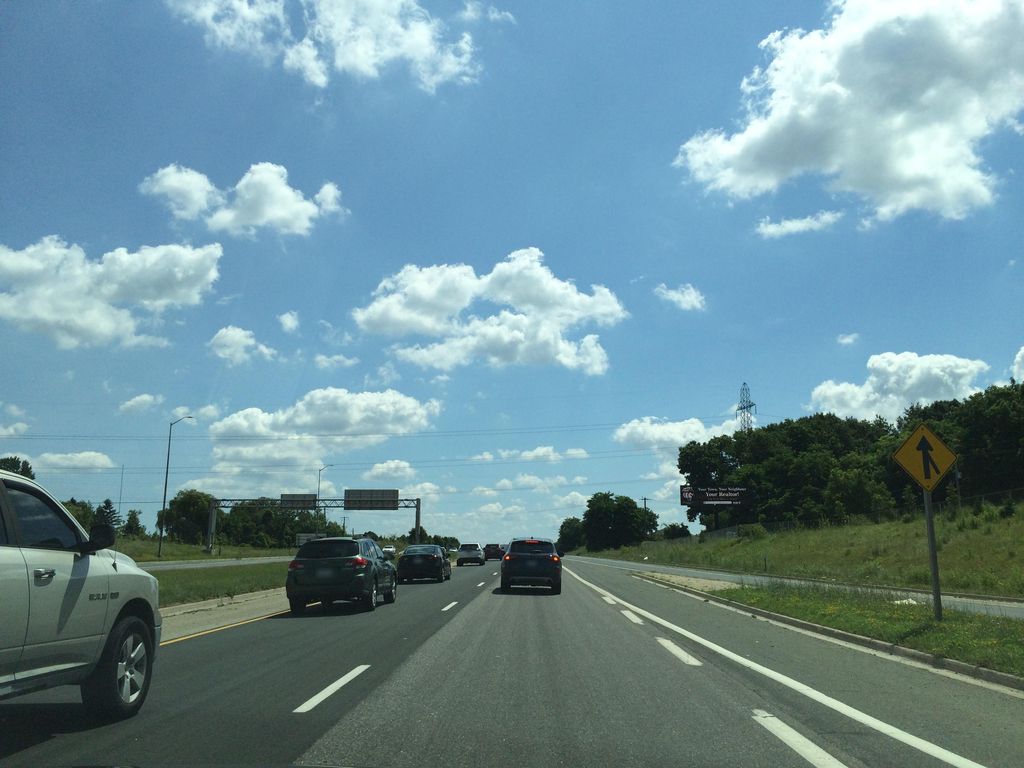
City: hamilton